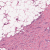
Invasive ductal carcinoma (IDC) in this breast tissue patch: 1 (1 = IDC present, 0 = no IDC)